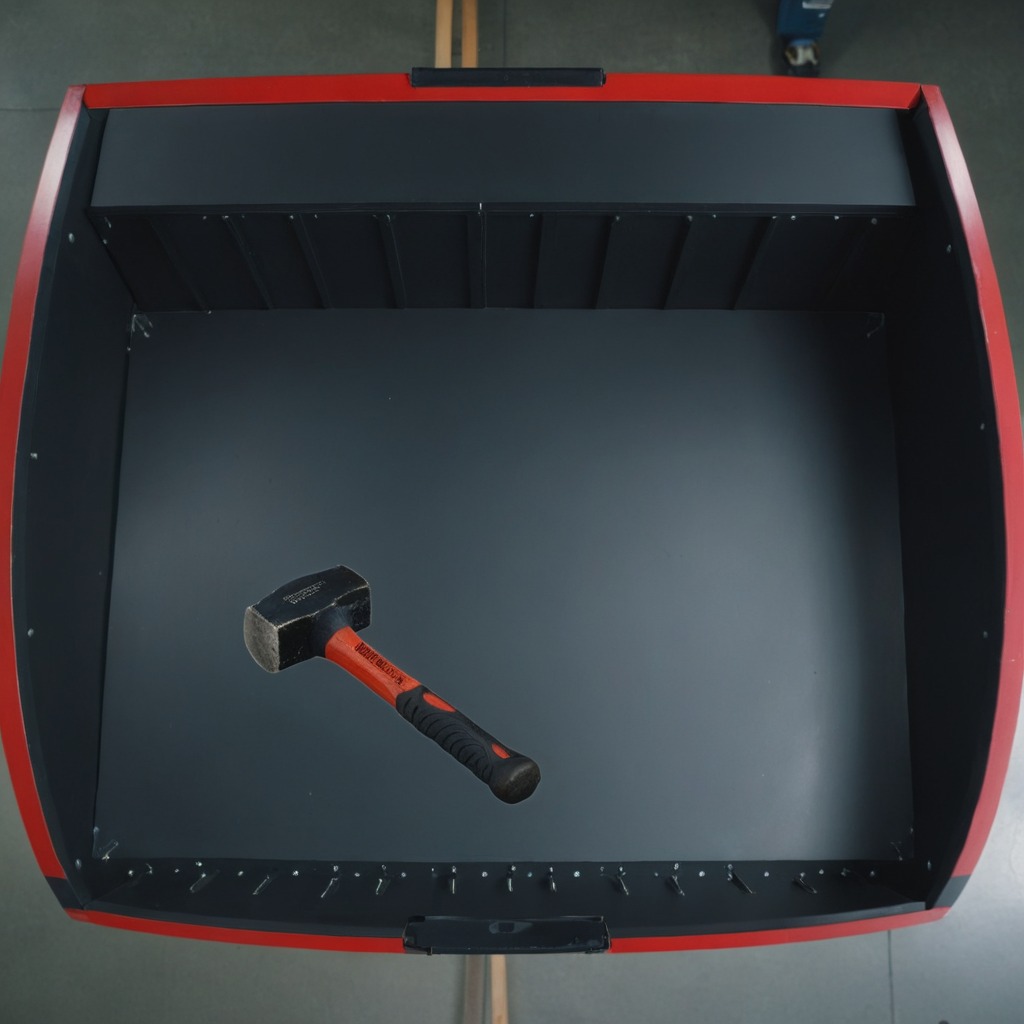
A hammer is lying on a toolbox surface in an airplane hangar workshop 8K.